Question: I have a GridLayout containing several Buttons. The translated text for the buttons is often longer than the English original, and this makes the buttons wider. I'd prefer that the text wraps across multiple lines if necessary, making the buttons less wide, so the buttons can still fit in the row. By default the GridLayout just seems to draw parts of buttons, or whole buttons, offscreen.

Here is the layout XML:
'''
<?xml version="1.0" encoding="utf-8"?>
<LinearLayout xmlns:android="http://schemas.android.com/apk/res/android"
xmlns:tools="http://schemas.android.com/tools"
android:id="@+id/table_detail"
style="?android:attr/textAppearanceLarge"
android:layout_width="match_parent"
android:layout_height="match_parent"
android:orientation="vertical">
<GridLayout
android:id="@+id/layoutAnswers"
android:layout_width="match_parent"
android:layout_height="match_parent"
android:columnCount="4"
android:orientation="horizontal" >
<Button
android:layout_width="wrap_content"
android:layout_height="wrap_content"
android:text="New Button"
android:id="@+id/button" />
<Button
android:layout_width="wrap_content"
android:layout_height="wrap_content"
android:text="New Button"
android:id="@+id/button2" />
<Button
android:layout_width="wrap_content"
android:layout_height="wrap_content"
android:text="New Button"
android:id="@+id/button3" />
<Button
android:layout_width="wrap_content"
android:layout_height="wrap_content"
android:text="New Button"
android:id="@+id/button4" />
<Button
android:layout_width="wrap_content"
android:layout_height="wrap_content"
android:text="New Button"
android:id="@+id/button5" />
</GridLayout>
</LinearLayout>
'''
I've tried using the lines property, which just makes the buttons taller without wrapping the text. And I've tried various gravity and layout:gravity values. I'd prefer not to manually specify the newlines in the translations.
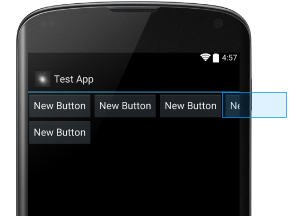
Answer: Using a TableLayout instead, with TableLayout.setShrinkAllColumns() lets the buttons shrink to fit the available width.
Now I wish I could make them all the same width, but that's not what I asked initially.
Update: TableLayout columns have equal widths when the TableRow's child views have width=0 and weight=1 (or something that's the same for all views). The TableRow must then have width=FILL_PARENT or the views just won't appear at all (at least for me).